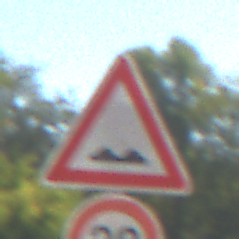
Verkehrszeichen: UnebeneFahrbahn
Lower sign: Geschwindigkeit30
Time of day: Midday
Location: Outdoor (Nature)
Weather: Clear
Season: Summer
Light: Natural